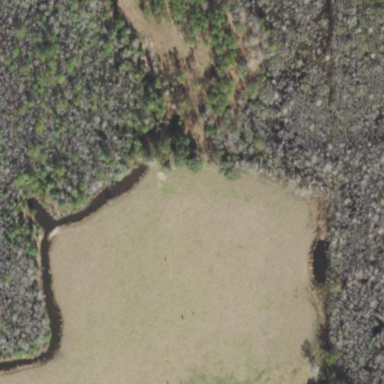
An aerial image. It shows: Swampy wetland area.